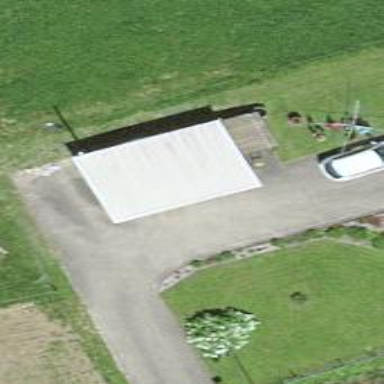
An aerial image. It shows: Garage building.